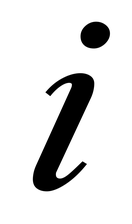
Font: LibreCaslonText-Italic_Italic